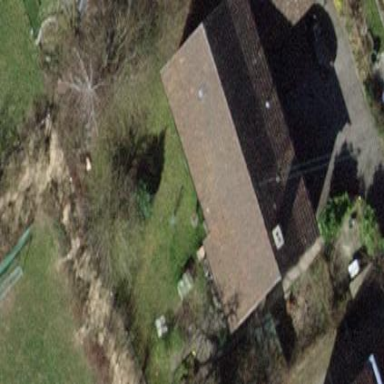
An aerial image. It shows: Detached building with gabled roof.